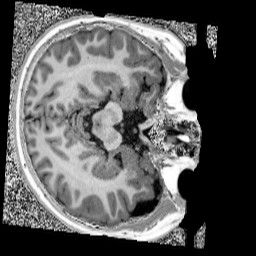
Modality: UNIT1
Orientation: axial
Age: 12
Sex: male
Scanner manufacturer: siemens
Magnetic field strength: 3 T
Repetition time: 4 s
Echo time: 0.00303 s